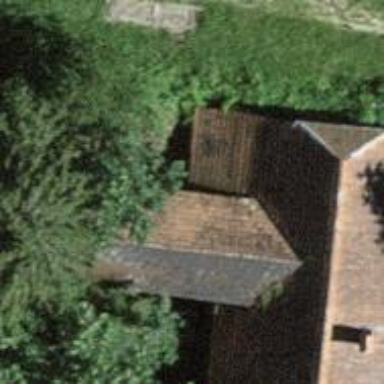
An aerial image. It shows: Farm building.